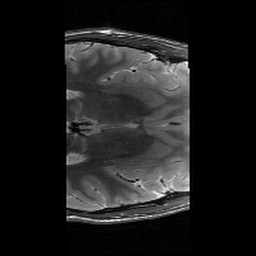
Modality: T2w
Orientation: axial
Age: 22
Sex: male
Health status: healthy
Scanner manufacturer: siemens
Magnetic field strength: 3 T
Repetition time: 6 s
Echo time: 0.064 s